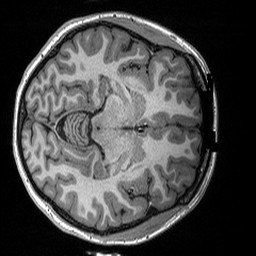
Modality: T1w
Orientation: axial
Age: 22
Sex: female
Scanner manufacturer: siemens
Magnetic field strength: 3 T
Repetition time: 2.3 s
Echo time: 0.00298 s